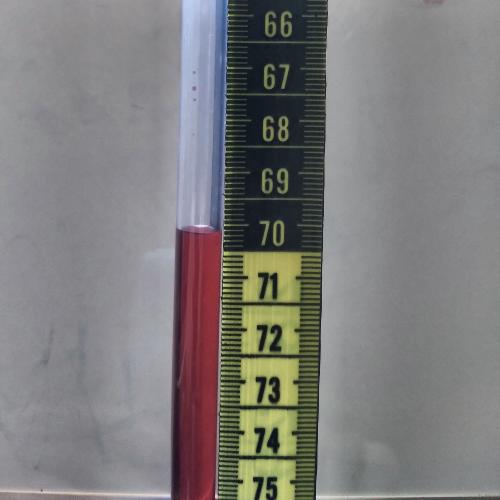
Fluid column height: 70.1 cm